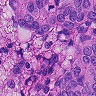
Metastatic tissue present: yes